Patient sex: M
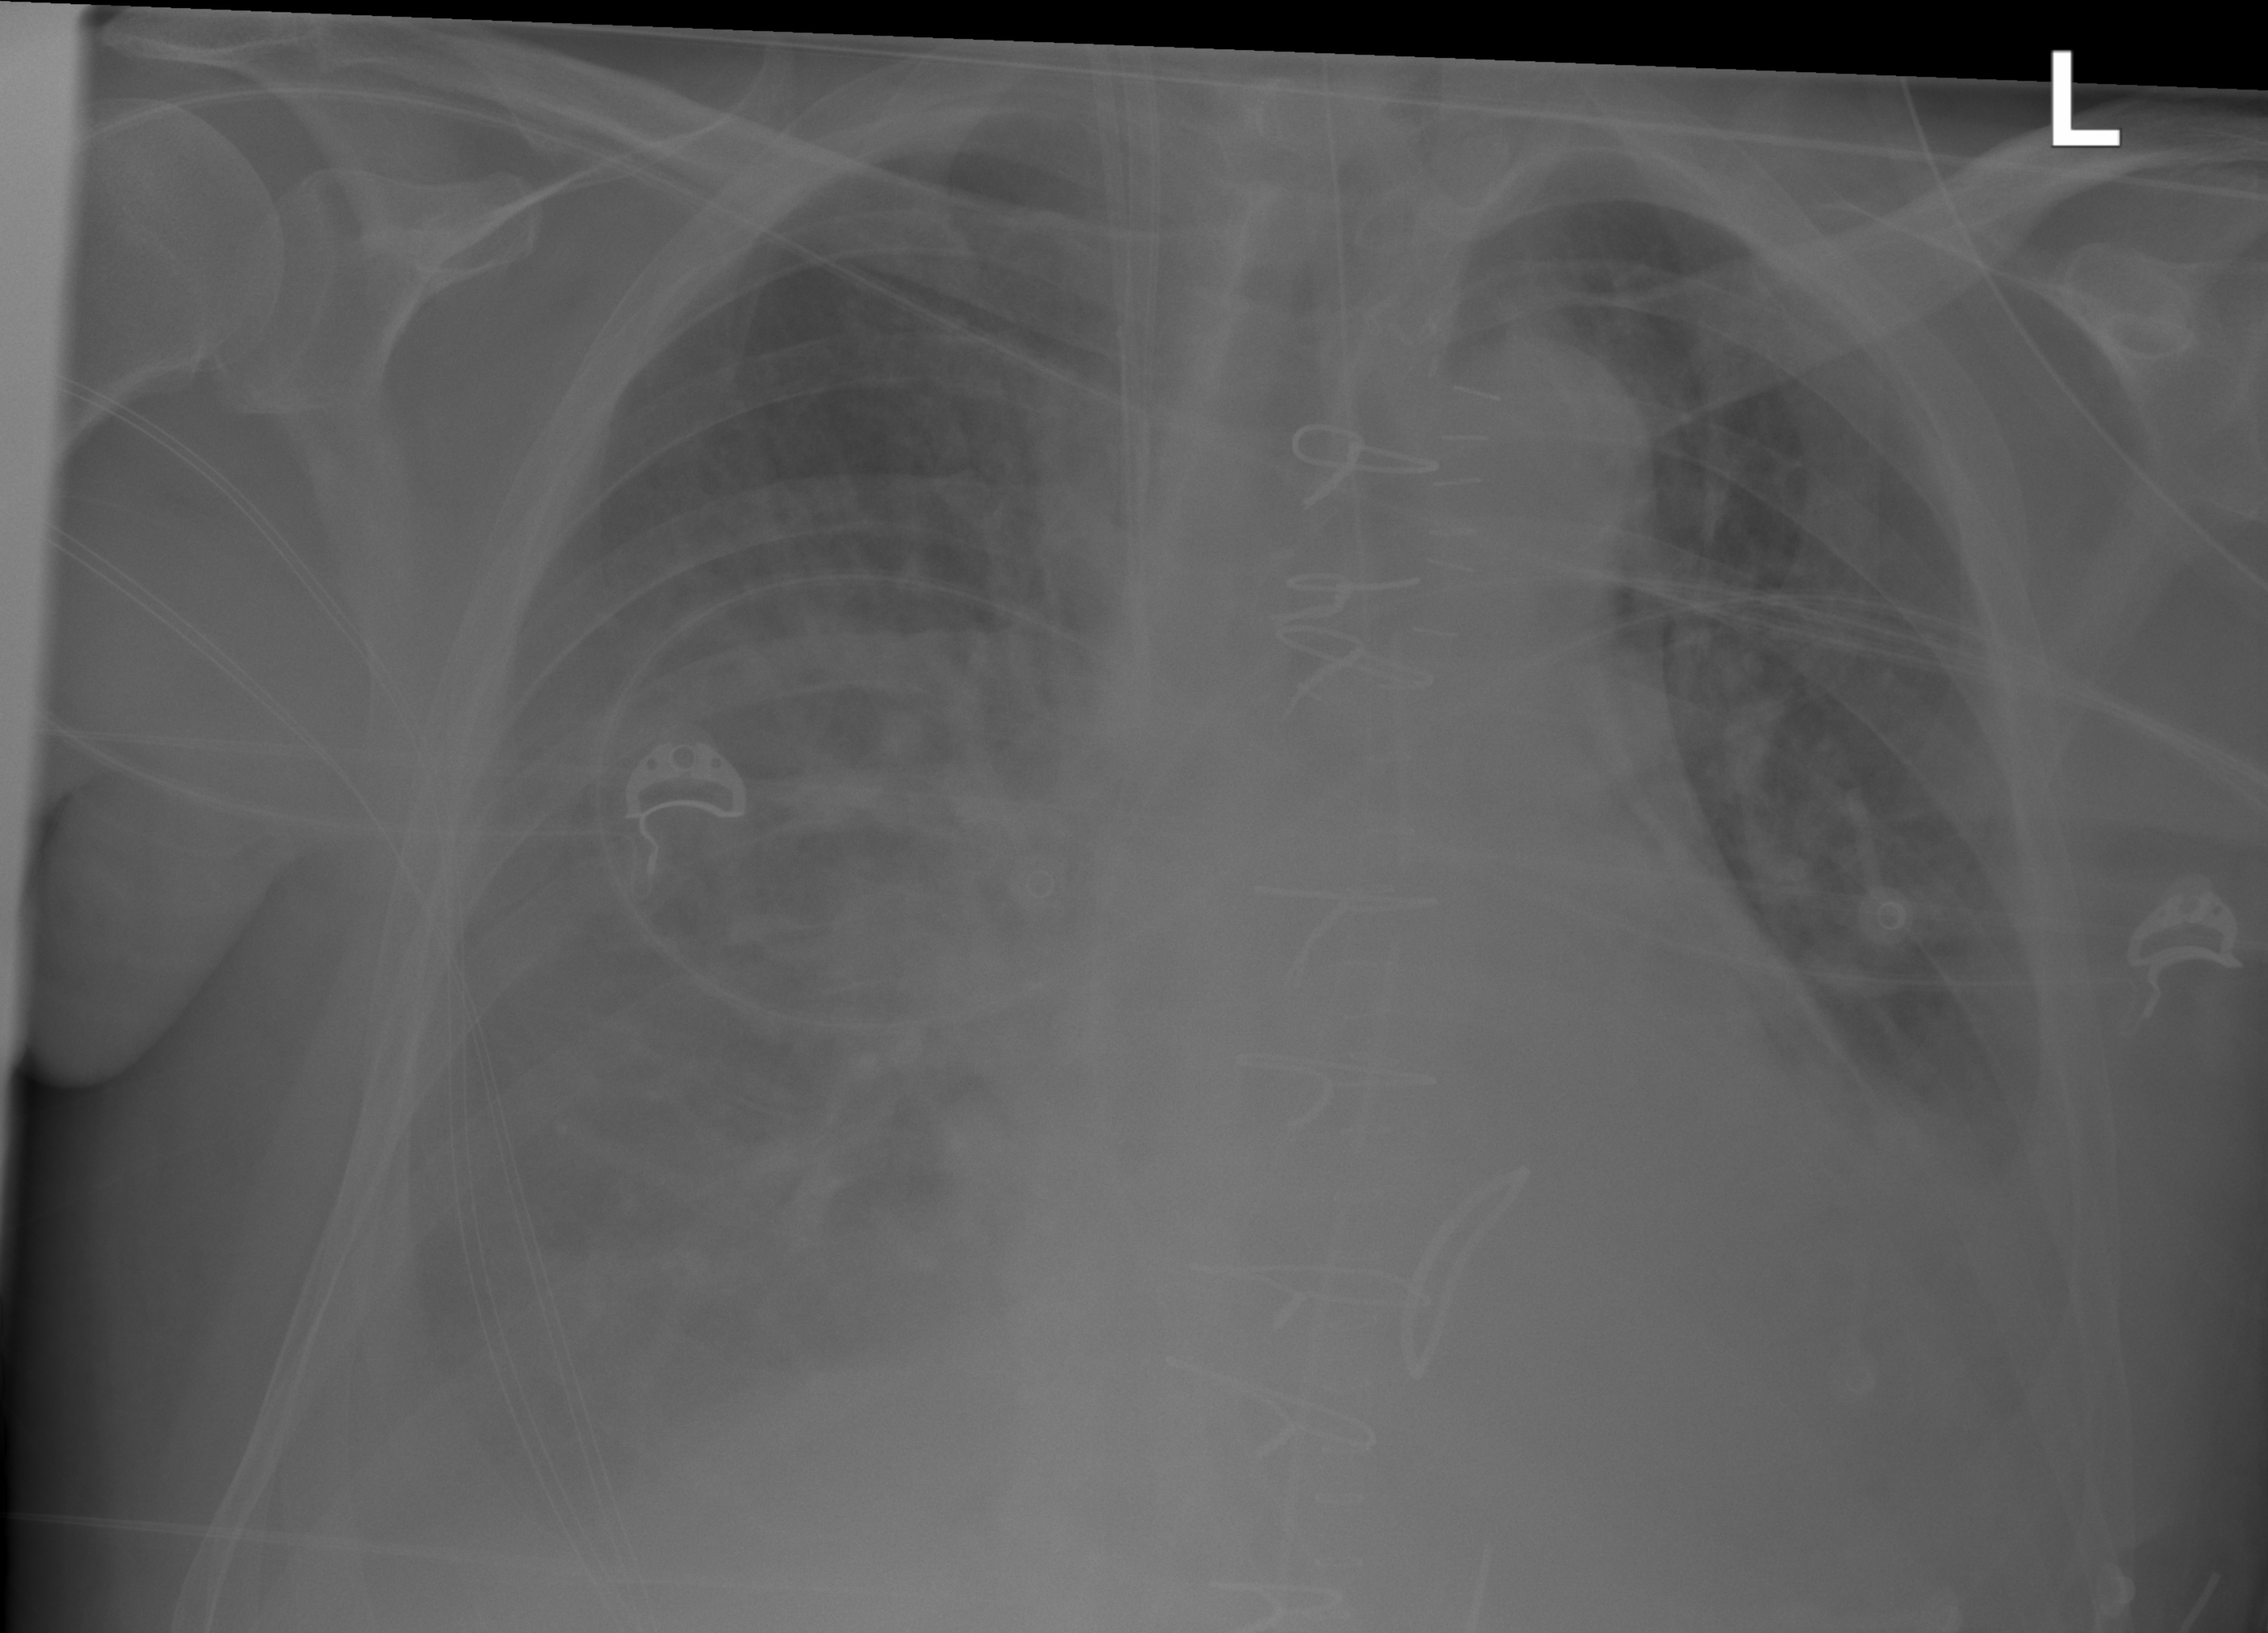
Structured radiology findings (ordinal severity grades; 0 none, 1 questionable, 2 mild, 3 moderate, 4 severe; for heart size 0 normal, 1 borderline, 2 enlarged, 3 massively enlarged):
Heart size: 2
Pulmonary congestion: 2
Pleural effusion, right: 2
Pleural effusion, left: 2
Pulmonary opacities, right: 1
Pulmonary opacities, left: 0
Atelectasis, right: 2
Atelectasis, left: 2